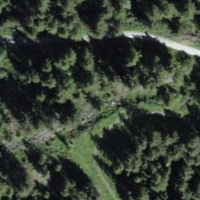
EUNIS habitat code: 43
Species observed at this site:
Petasites albus